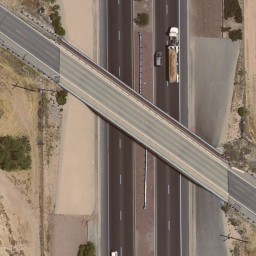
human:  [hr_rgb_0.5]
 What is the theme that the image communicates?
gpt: overpass